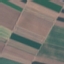
Land use / land cover: AnnualCrop